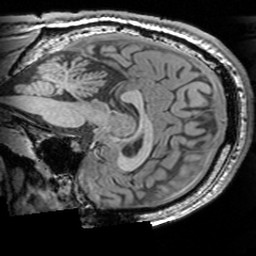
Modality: T1w
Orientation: sagittal
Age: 23
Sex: male
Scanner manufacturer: siemens
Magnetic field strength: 3 T
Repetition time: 1.63 s
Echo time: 0.00311 s